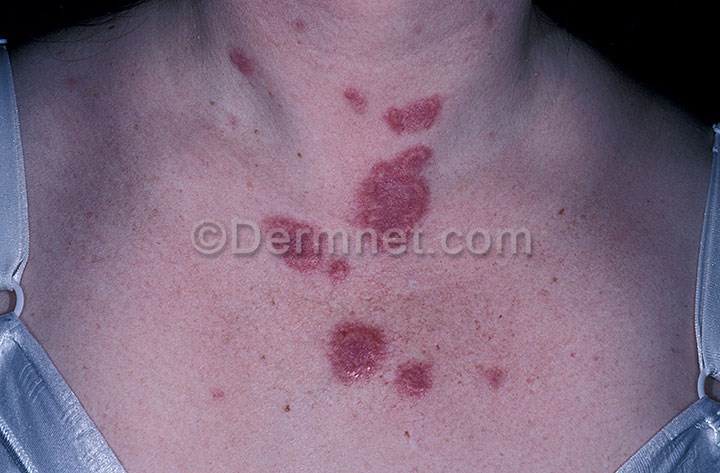
Disease: Vasculitis Photos